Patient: sex M, age 62
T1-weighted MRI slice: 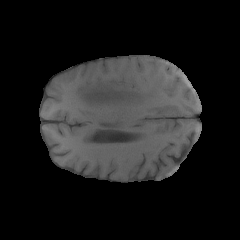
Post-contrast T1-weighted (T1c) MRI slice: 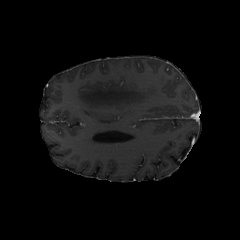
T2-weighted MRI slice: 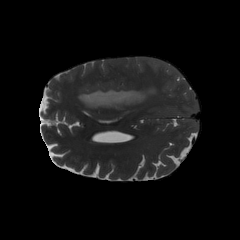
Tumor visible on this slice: yes
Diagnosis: Glioblastoma, IDH-wildtype
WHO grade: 4